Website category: sports
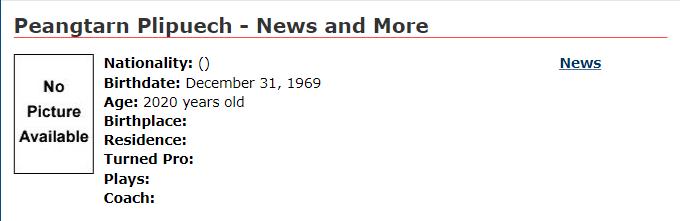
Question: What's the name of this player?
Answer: Peangtarn Plipuech

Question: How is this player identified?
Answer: Peangtarn Plipuech

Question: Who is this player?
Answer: Peangtarn Plipuech

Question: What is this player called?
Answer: Peangtarn Plipuech

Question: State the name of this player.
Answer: Peangtarn Plipuech

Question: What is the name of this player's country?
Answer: ()

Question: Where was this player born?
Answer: ()

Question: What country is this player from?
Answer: ()

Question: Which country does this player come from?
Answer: ()

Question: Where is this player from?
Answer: ()

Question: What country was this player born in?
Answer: ()

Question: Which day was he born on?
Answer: December 31, 1969

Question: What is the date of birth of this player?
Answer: December 31, 1969

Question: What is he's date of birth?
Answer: December 31, 1969

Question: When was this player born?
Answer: December 31, 1969

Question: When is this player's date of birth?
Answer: December 31, 1969

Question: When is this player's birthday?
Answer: December 31, 1969

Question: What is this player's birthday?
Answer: December 31, 1969

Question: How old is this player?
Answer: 2020 years old

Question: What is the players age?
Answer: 2020 years old

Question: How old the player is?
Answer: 2020 years old

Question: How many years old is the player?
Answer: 2020 years old